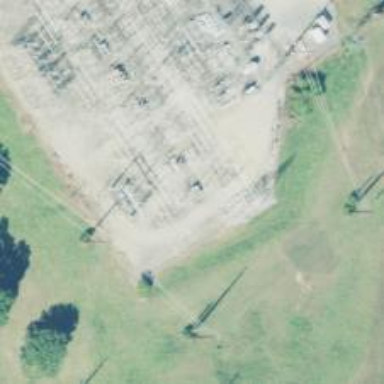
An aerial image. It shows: Switch for power supply.